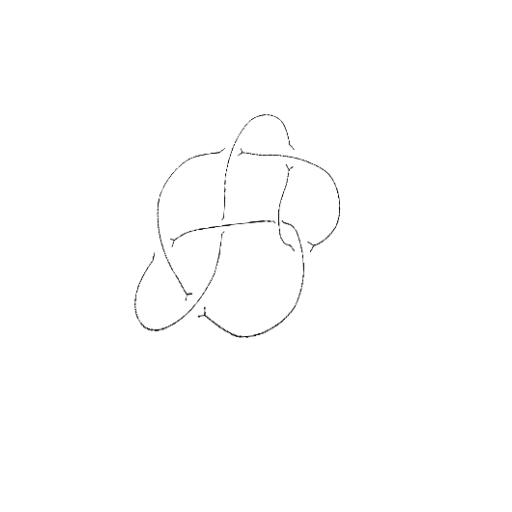
Crossing number: 7